Question: I use prawn (1.0.0) and managed to got a table inside a table. Everything good so far.
But the font size in the inner table is different (i guess the default font size) than the outside table.
'''
pdf = Prawn::Document.new
table_data = []
table_data << ['iDirect', representation.idirect.yesno]
people = []
representation.people.each do |person|
person_fullname = "#{person.lastname} #{person.firstname}"
person_fullname_title = if person.title.empty?
person_fullname
else
"#{person_fullname}, #{person.title}"
end
people << [person.function, person_fullname_title]
end
table_data << ['Personen', people]
pdf.table table_data, cell_style: { size: 7, borders: [:bottom] }, column_widths: [90, 430]
'''

I tried to override the default font size by using a constructor like
'''
# this doesn't affect the font size in the inside table
pdf = Prawn::Document.new(:page_size => 'A4', :page_layout => :portrait, :size => 7)
'''
How can i change the font size of the inside table?
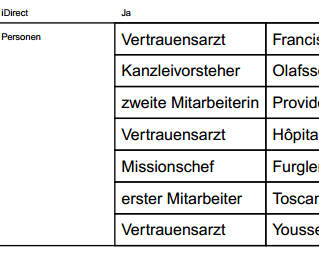
Answer: I could solve this with a simple
'pdf.font_size 7'